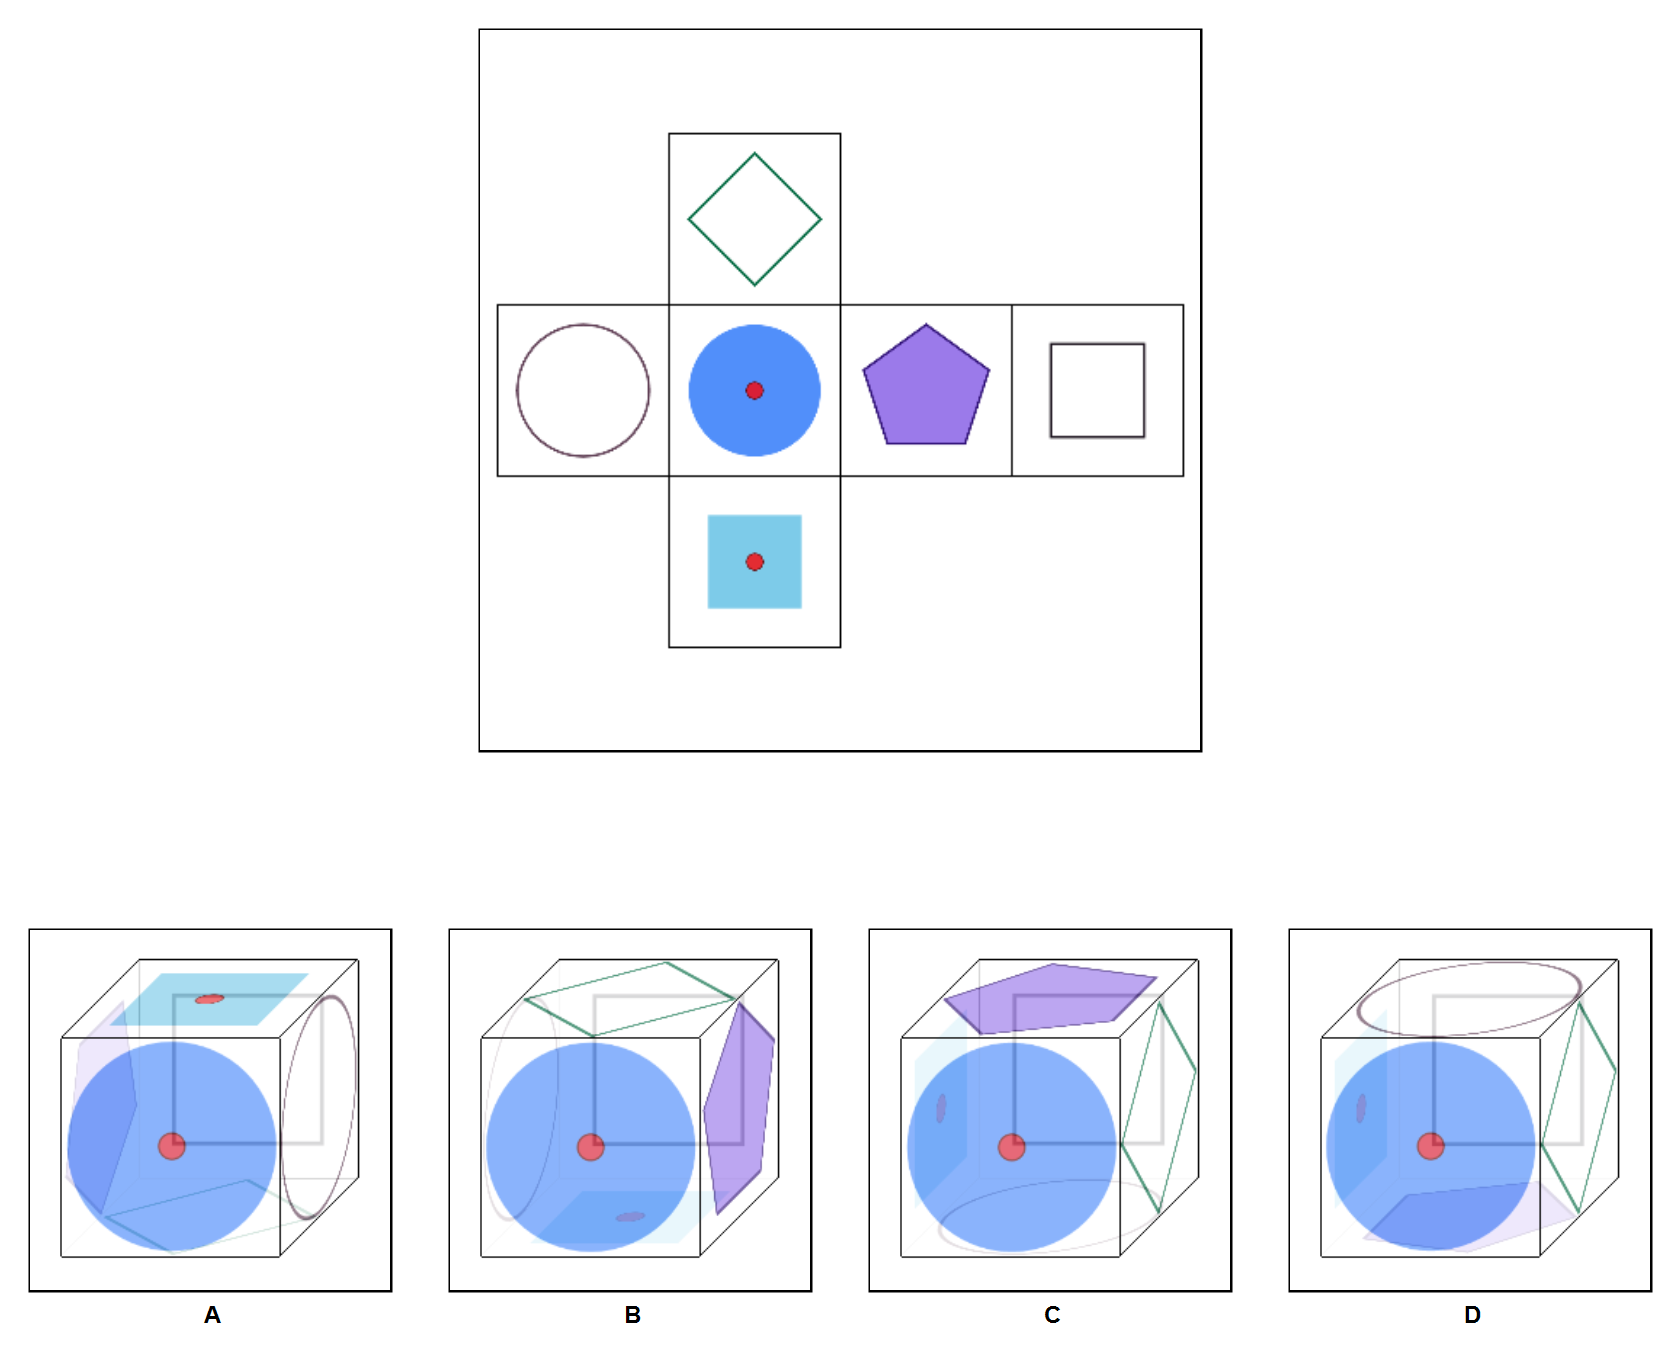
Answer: C